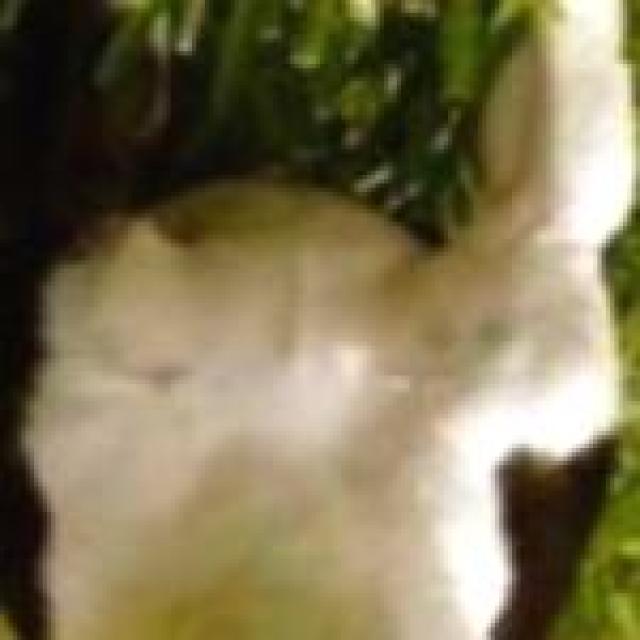
Healthy canine skin — no visible lesions, inflammation, or abnormalities. The skin and coat appear normal.